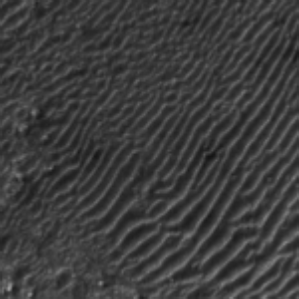
Label: frost